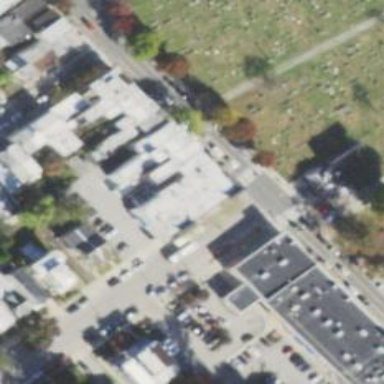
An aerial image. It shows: Healthcare clinic.